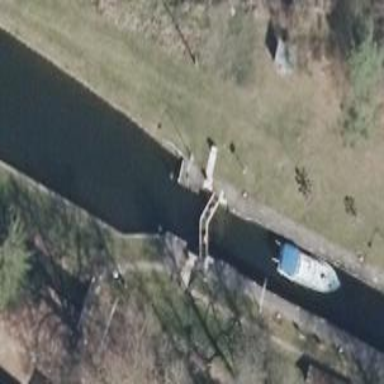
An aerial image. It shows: Lock gate on waterway.